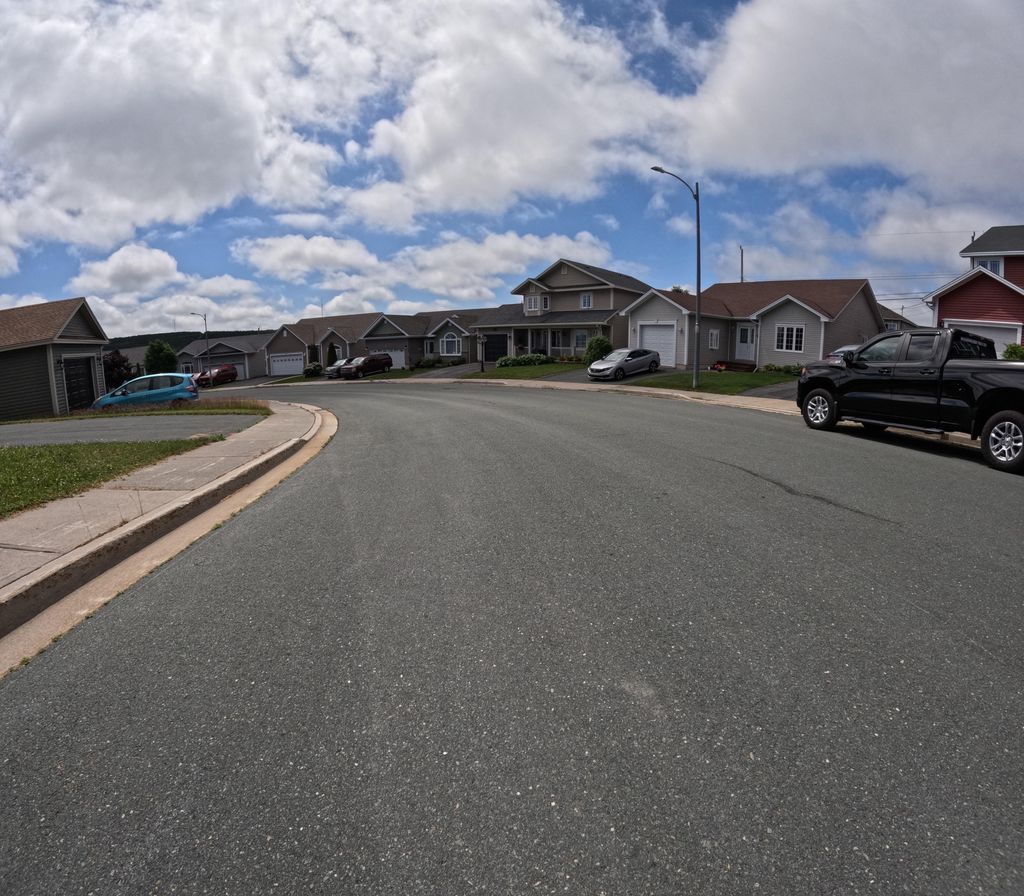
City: st_johns